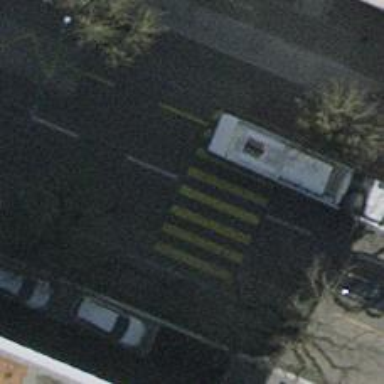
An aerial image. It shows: Uncontrolled road crossing with pedestrian island.